Aerial crown-view tile of a tropical tree (Barro Colorado Island, Panama), acquired 20250217:
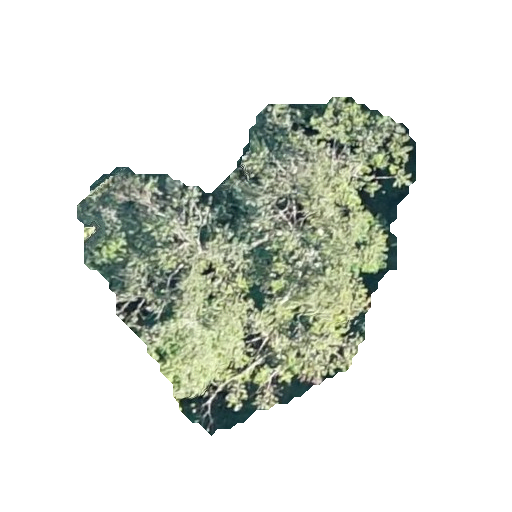
Species: Trattinnickia aspera
GBIF accepted scientific name: Trattinnickia aspera
Crown area: 103.115 m²